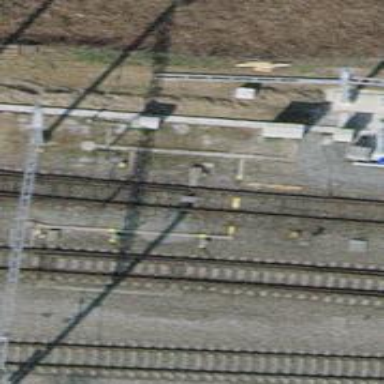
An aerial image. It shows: Railway switch.